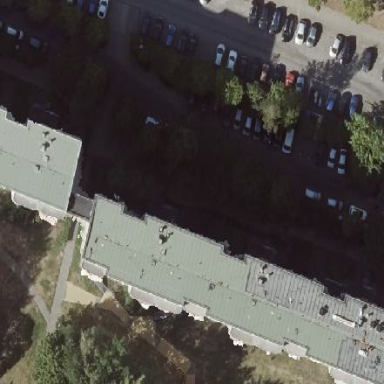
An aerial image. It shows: Building with apartments and flat roof.